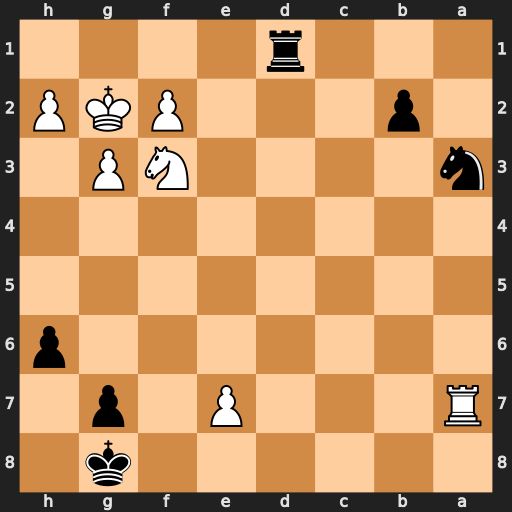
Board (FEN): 6k1/R3P1p1/7p/8/8/n4NP1/1p3PKP/3r4
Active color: b
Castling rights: -
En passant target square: -
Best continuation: Kf7 Ne5+ Ke8